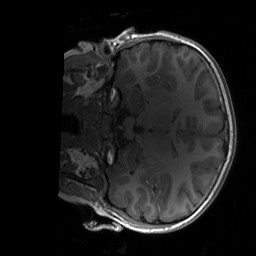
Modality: T1w
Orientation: coronal
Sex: male
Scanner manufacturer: siemens
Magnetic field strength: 3 T
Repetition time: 1.9 s
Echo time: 0.00243 s